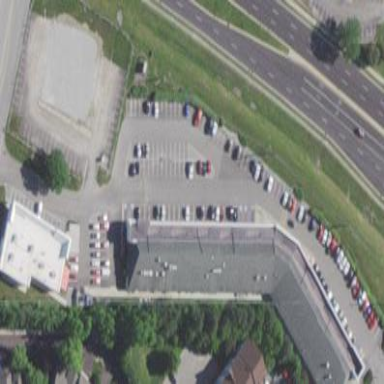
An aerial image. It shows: Parking area with surface.